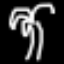
Label: palm tree